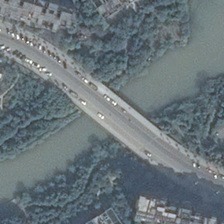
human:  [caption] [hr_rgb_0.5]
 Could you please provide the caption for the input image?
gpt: the s shaped bridge with lots of car on it spans the river .

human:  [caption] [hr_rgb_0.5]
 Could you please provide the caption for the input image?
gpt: a bridge with many cars running stredes over the river wih several trees on both side .

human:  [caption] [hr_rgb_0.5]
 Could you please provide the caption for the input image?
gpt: along the river are flourish trees and some buildings  and a bridge with some cars on it crosses over the river .

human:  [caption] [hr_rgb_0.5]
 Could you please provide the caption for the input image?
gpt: the bridege is across the river with dense trees in its banks .

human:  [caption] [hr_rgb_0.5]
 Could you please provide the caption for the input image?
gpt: several buildings and many green plants are in two sides of a river with a bridge with cars .